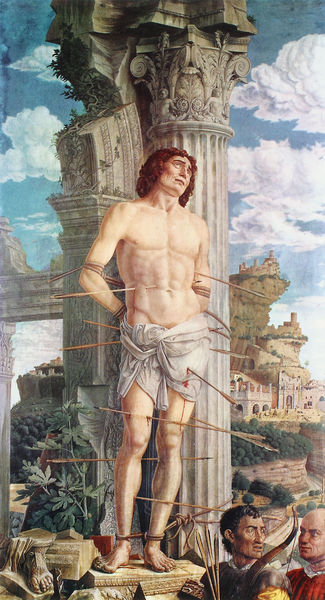
Titel: Hl. Sebastian (von Aigueperse)
Künstler: Andrea Mantegna
Institution: Paris, Musée du Louvre
Schlagwörter: baum, berg, blau, blätter, fuß, gemälde, haut, himmel, lendenschurz, mann, nackt, schatten, umhang, weiß, wolken, landschaft, menschen, stadt, brust, fenster, hintergrund, licht, männer, säule, blick, tuch, hinrichtung, mord, tod, tot, hügel, busch, haare, pflanze, pflanzen, locken, renaissance, skulptur, beine, fesseln, bogen, italien, platz, beobachter, tafel, detail, glatze, nabel, oberkörper, ruine, blut, buch, burg, ruinen, kapitell, kaputt, jesus, wunden, antik, griechenland, heiliger, märtyrer, opfer, fresko, gemäldegalerie, dresden, heilig, schütze, pfeil, pfeile, überhang, fessel, bogenschütze, kannelur, martyrer, folter, sebastian, gefesselt, stephanus, botticelli, andreas, hl sebastian, rod, hl, glatue